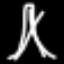
Label: The Eiffel Tower